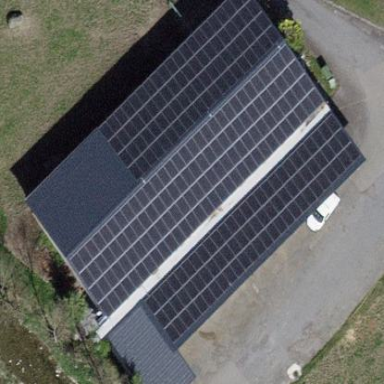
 consisting of solar photovoltaic panels."